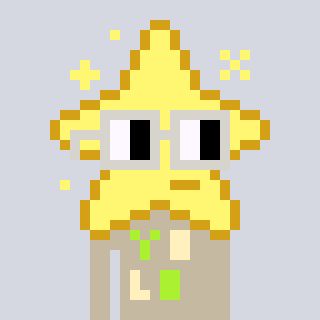
a pixel art character with square light gray glasses, a star-shaped head and a bege-colored body on a cool background